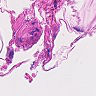
Metastatic tissue present: no